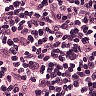
Metastatic tissue present: no